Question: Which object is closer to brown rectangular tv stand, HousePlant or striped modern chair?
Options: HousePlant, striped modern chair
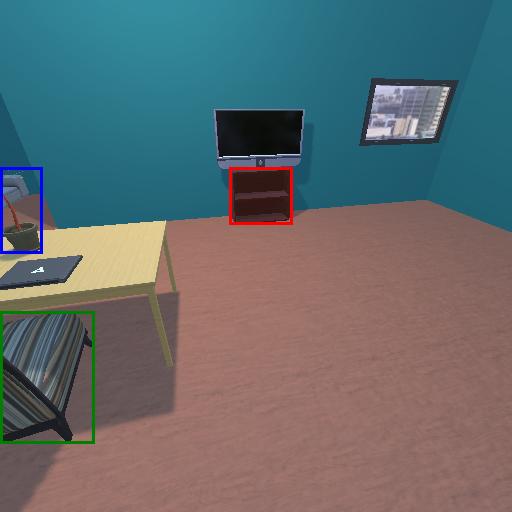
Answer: HousePlant